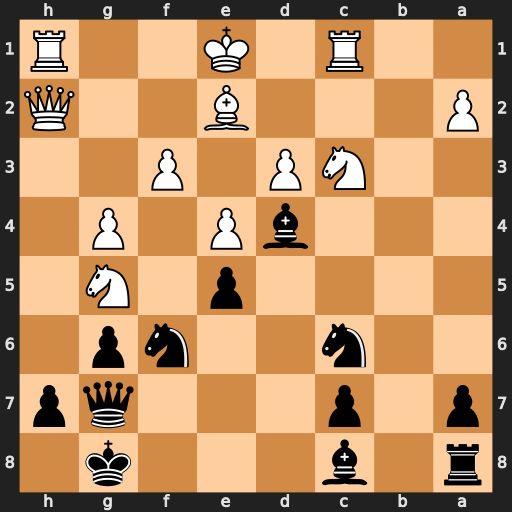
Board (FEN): r1b3k1/p1p3qp/2n2np1/4p1N1/3bP1P1/2NP1P2/P3B2Q/2R1K2R
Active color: b
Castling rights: K
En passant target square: -
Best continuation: Be3 Nd5 Bxc1 Nxf6+ Qxf6 Qxh7+ Kf8 Rh6 Ne7 Qh8+ Qxh8